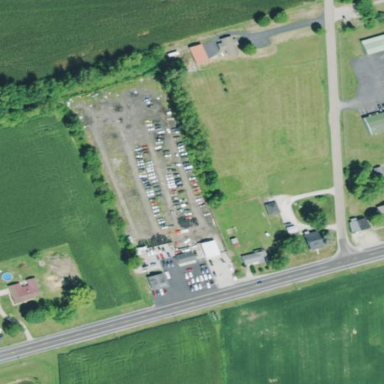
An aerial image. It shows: Industrial area designated as auto wrecker yard.